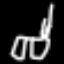
Label: chair